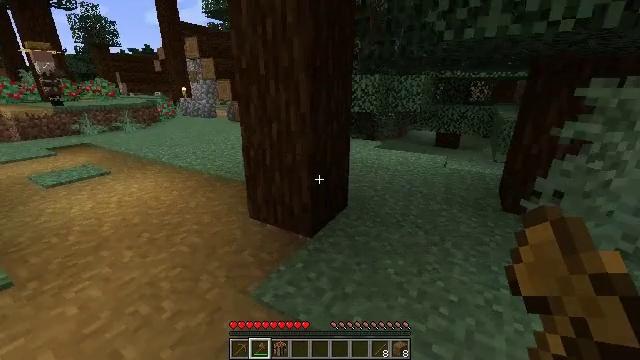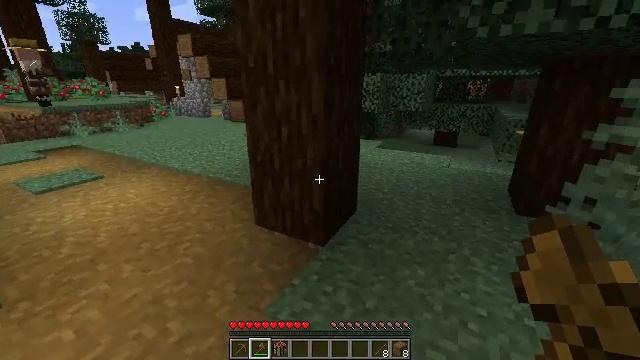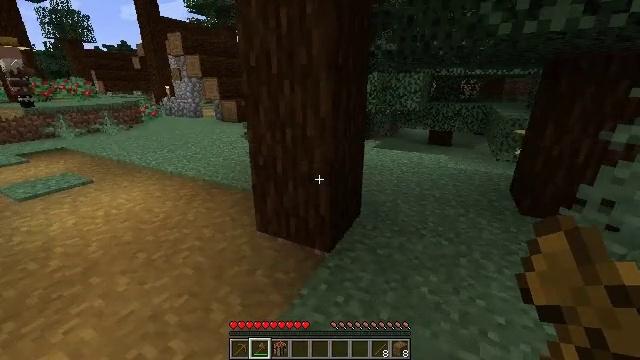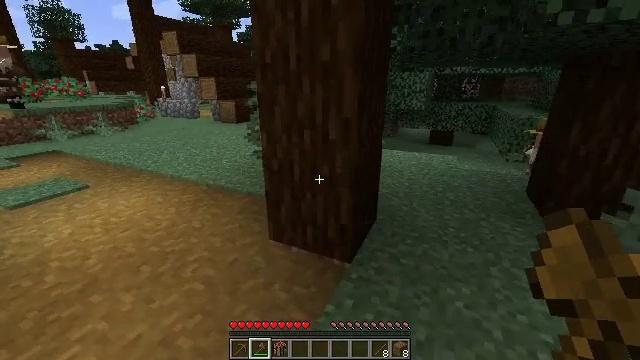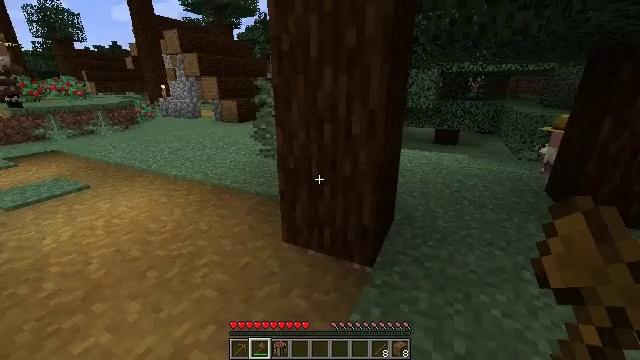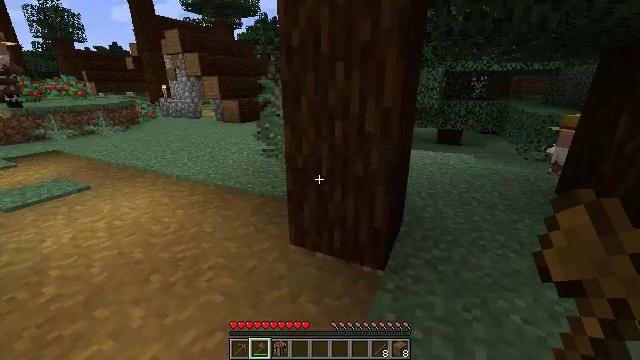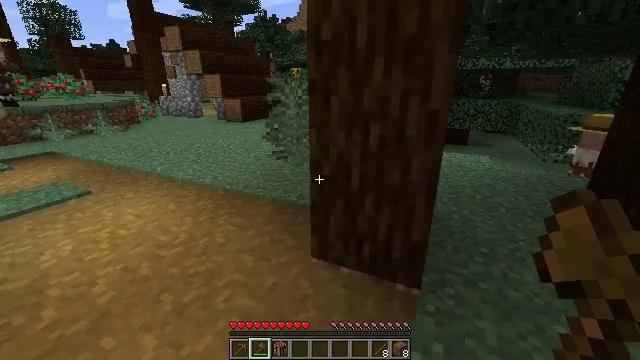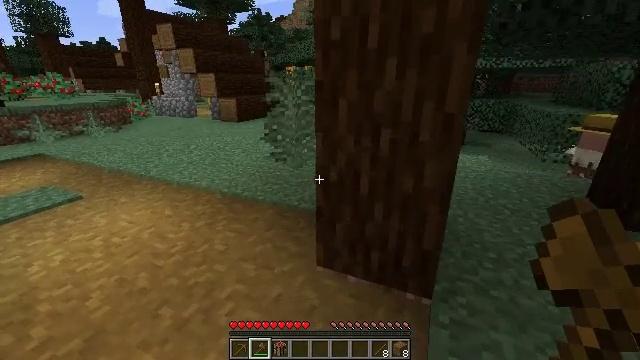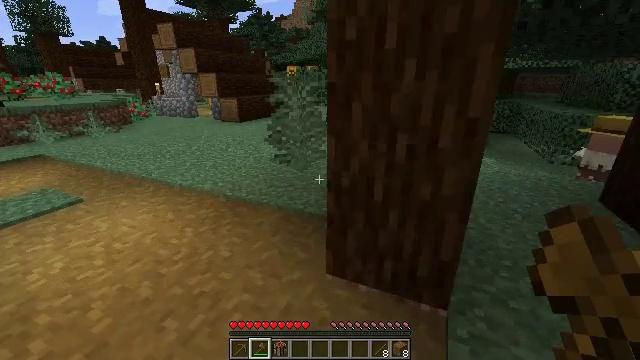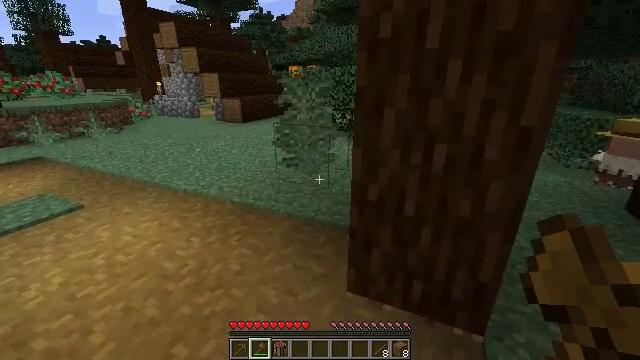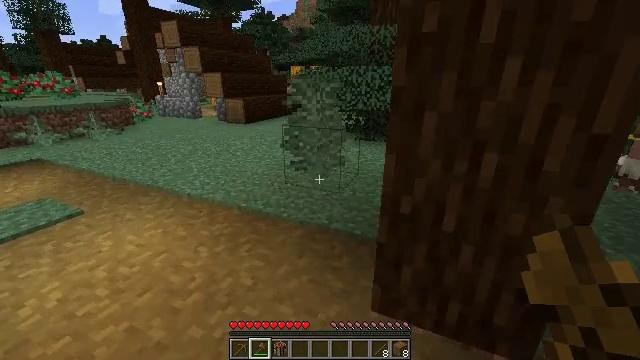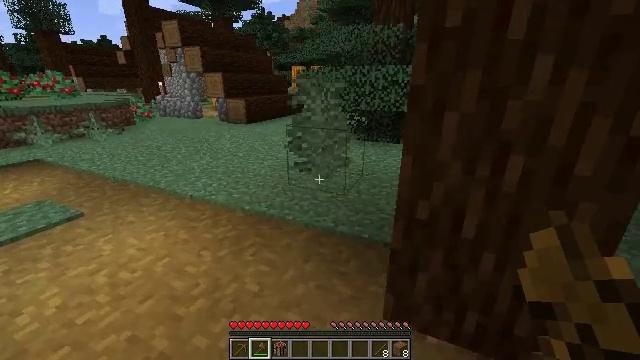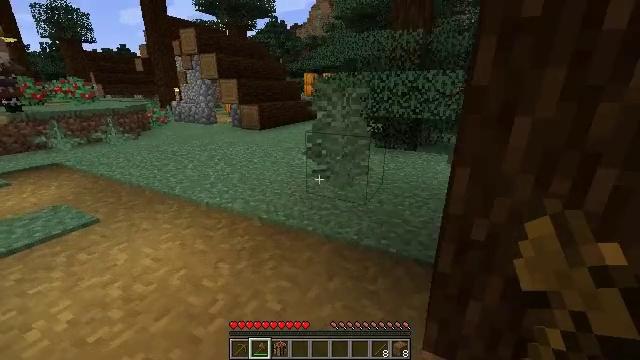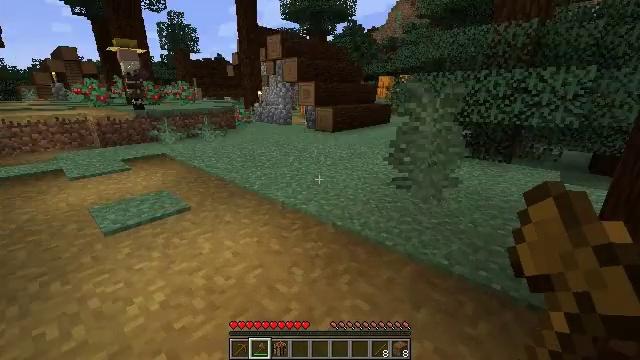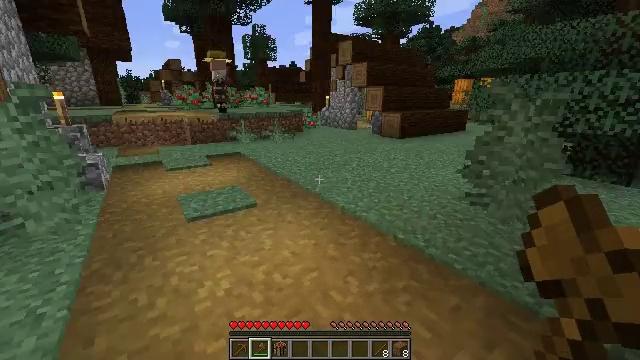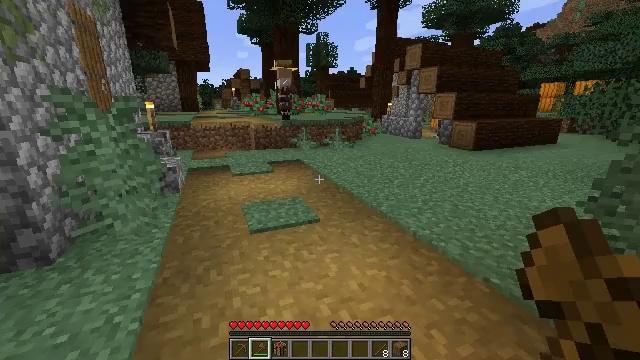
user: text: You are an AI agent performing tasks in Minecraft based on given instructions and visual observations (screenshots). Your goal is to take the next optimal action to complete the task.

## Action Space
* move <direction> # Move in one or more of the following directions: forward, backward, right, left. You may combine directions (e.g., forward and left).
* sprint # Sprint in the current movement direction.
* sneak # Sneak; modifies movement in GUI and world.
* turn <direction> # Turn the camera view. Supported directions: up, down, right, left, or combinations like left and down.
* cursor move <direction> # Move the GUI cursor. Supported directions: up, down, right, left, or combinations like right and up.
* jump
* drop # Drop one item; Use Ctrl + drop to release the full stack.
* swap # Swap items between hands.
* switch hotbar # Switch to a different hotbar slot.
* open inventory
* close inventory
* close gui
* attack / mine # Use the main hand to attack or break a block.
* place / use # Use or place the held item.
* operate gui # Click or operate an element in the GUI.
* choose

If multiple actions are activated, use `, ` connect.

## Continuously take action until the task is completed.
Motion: motion action
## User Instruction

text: Disassemble the purple bed for relocation.
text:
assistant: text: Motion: move forward and move left, turn right
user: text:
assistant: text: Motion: move forward and move left, turn right
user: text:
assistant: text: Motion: move forward and move left, turn right
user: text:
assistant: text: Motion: move forward and move left
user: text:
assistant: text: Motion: move forward and move left
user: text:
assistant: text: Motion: move forward and move left
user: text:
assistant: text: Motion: move forward and move left, turn right
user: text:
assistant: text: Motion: move forward and move left
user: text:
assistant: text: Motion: move forward and move left
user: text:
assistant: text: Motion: move forward and move left
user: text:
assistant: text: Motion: move forward and move left
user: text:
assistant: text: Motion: move forward and move left, turn left and up
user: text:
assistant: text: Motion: move forward and move left, turn left
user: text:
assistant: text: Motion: move forward and move left, turn left
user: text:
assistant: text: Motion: move forward and move left, turn left and up
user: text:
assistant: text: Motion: move forward, turn left and up
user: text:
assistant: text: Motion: move forward, turn left
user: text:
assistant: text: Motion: move forward
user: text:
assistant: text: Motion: move forward
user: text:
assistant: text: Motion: move forward
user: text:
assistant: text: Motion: move forward
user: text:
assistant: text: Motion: move forward
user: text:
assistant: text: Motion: move forward
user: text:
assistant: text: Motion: move forward
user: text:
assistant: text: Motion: move forward
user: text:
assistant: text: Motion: move forward
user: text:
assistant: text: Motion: move forward
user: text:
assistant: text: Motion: move forward
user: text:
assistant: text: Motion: move forward
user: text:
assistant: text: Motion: move forward